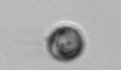
Label: Dinophyceae